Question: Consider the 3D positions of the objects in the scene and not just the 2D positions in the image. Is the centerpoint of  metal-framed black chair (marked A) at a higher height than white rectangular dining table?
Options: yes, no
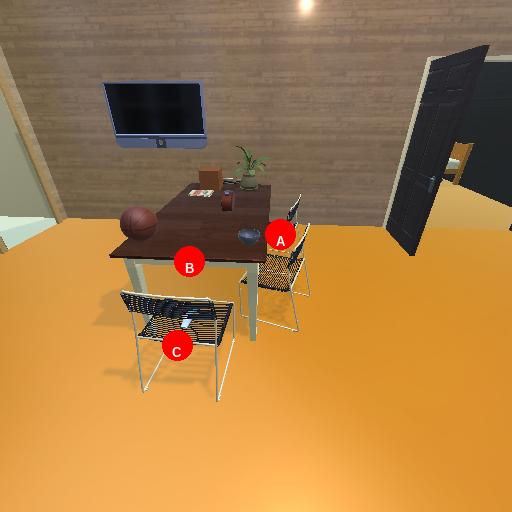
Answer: yes